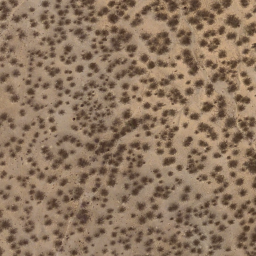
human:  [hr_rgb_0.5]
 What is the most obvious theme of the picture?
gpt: chaparral